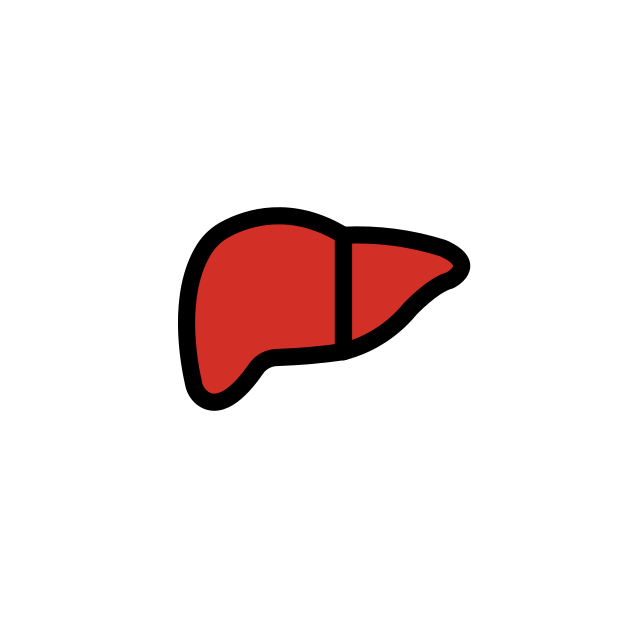
liver